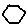
Label: hexagon